Question: A freshly installed TFS 2010 is at 'http://serverX:8080/tfs'.
A Windows 7 developer machine with VS 2008 Pro SP1 and the VS2008 Team Explorer (). The <URL> didn't work for me - "None of the products that are addressed by this software update are installed on this computer."
The developer machine is able to browse the TFS site at the above URL.
is around trying to add the TFS server into the Team Explorer window in Visual Studio 2008. Here's a screenshot showing the error:
> unable to connect to this Team Foundation Server. Possible reasons for failure include: The Team Foundation Server name, port number or protocol is incorrect. The Team Foundation Server is offline. Password is expired or incorrect.
The TFS server is up and running properly. Firewall ports are open, and on the dev machine!!

<URL>
: how can you connect from VS 2008 Pro to a TFS 2010 server?
Here's how I solved this problem:
- - <URL>
- 'http://[tfsserver]:[port]/[vdir]/[projectCollection]'- 'http://serverX:8080/tfs/AppDev-TestProject'-
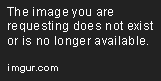
Answer: Check out this article '<URL>'.
The only catch here is that the author didn't mention that you need to install/reinstall Service Pack 1 '<URL>' for Visual Studio 2008 after installing Team Explorer 2008. This will take care of the invalid characters error message when trying to connect.